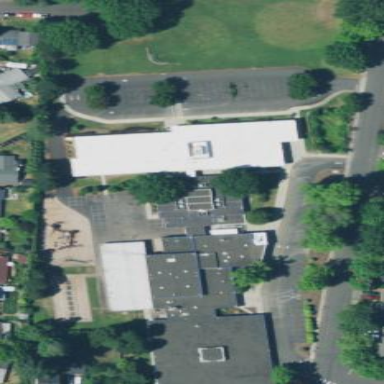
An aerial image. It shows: School.